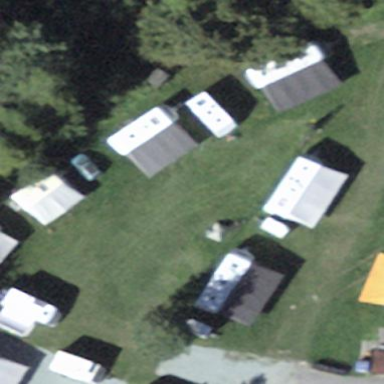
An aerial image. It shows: Campsite designated for tourism.